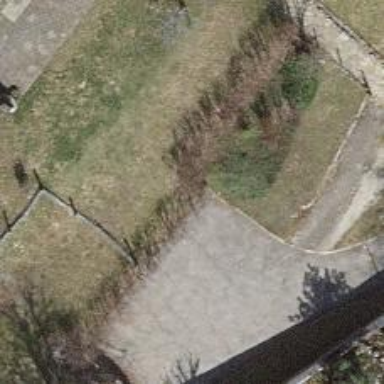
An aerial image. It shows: Hedge barrier.